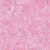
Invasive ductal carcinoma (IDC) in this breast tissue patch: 0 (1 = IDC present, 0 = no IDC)